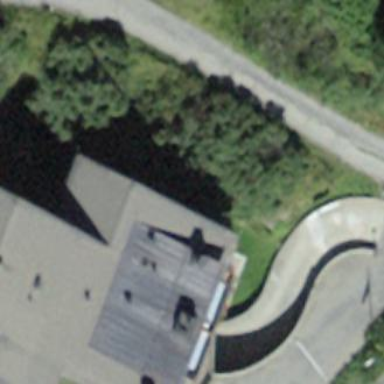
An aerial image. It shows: Part of building.